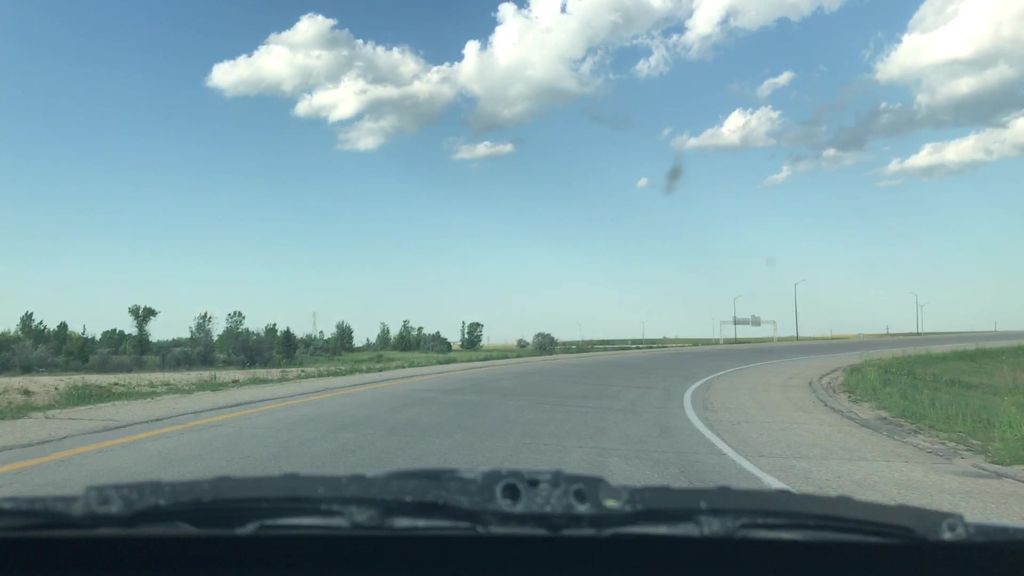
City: winnipeg